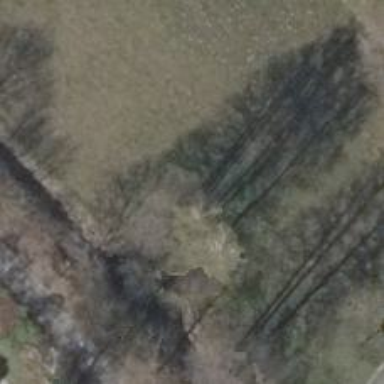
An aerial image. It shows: Abandoned railway with historical significance.